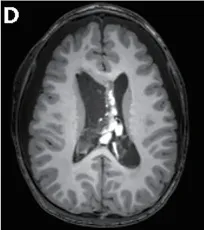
Clinicopathologic features of patient. Post-operative T1-weighted.
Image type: radiology (mri)